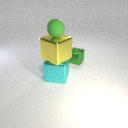
large yellow metal cube below small green rubber sphere